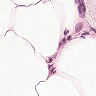
Metastatic tissue present: no